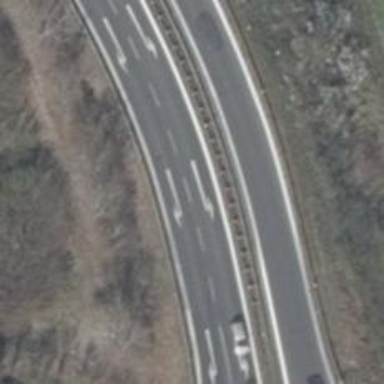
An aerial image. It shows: Motorroad with trunk link.